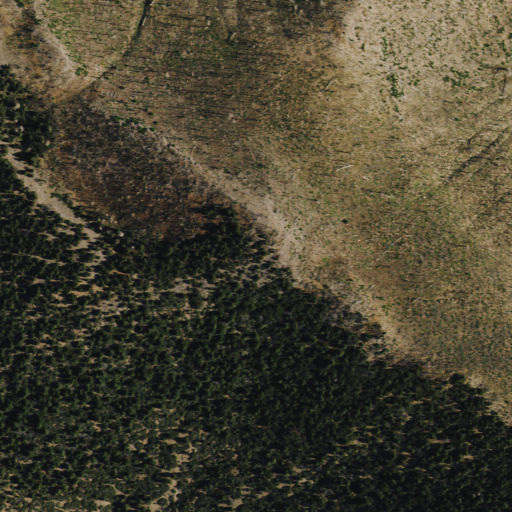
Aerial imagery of ridge(s) in Nevada named Wilson Ridge containing shrub and evergreen forest